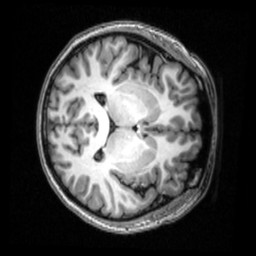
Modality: T1w
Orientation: axial
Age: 20
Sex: female
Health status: healthy
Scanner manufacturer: siemens
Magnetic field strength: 3 T
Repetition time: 2.53 s
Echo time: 0.00339 s